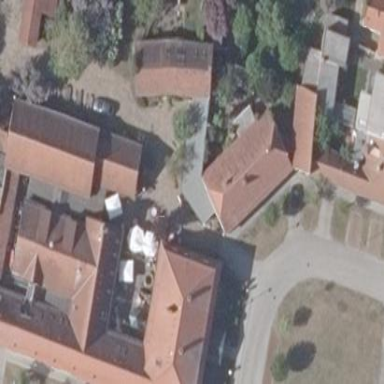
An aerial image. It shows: Hotel building suitable for tourism.